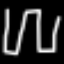
Label: pants